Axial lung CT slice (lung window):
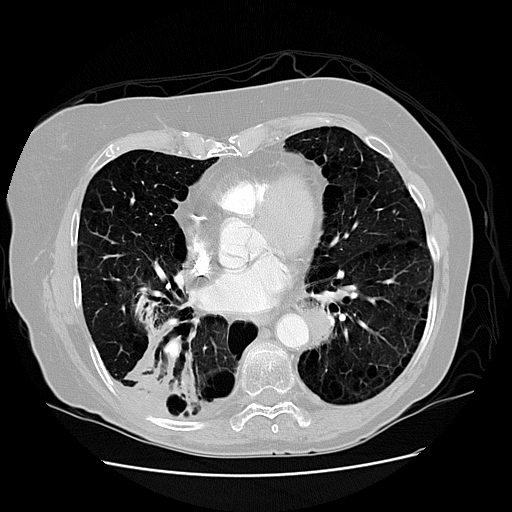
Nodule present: yes
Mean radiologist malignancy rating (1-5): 2